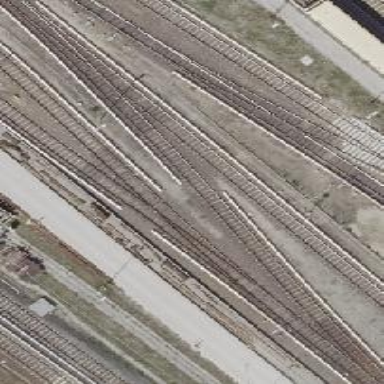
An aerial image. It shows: Yard used for service. The electrified light rail railway is visible.